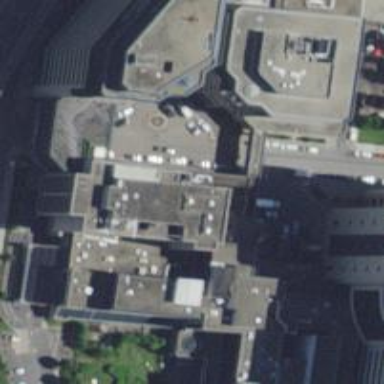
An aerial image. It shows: Hospital building.